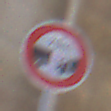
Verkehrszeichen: VerbotUnterschreitenMindestabstand
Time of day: Midday
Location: Outdoor (Urban)
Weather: Overcast
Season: NotSpecified
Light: Natural